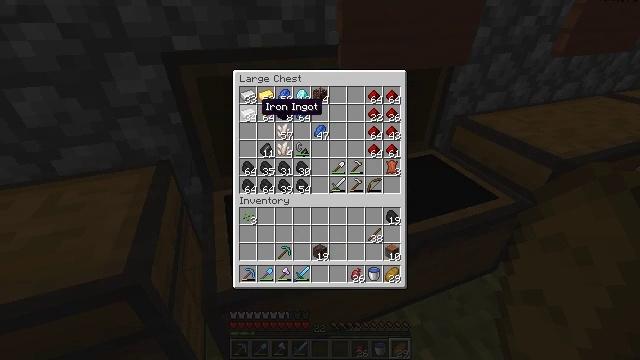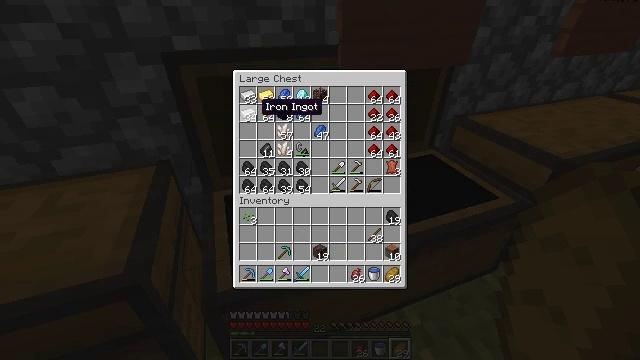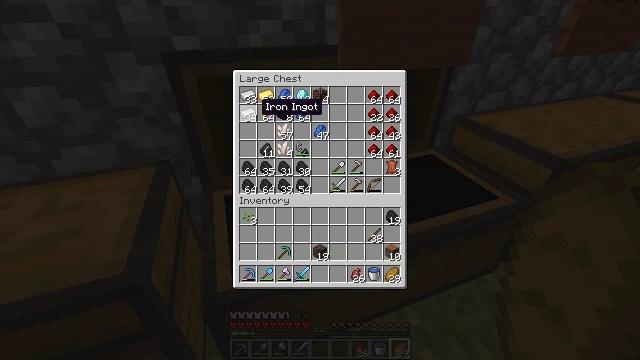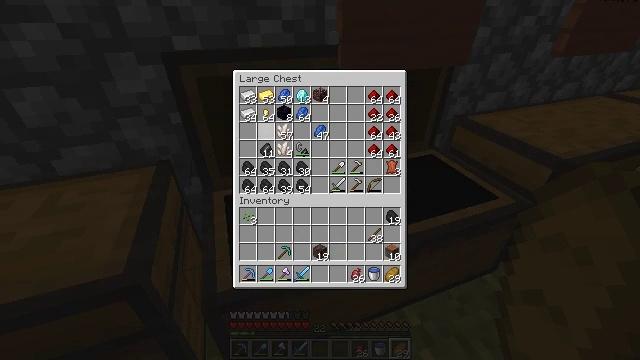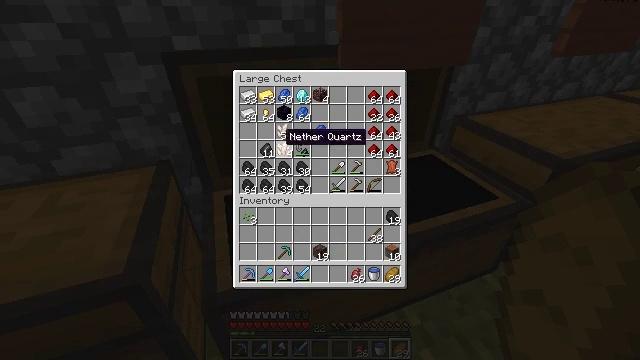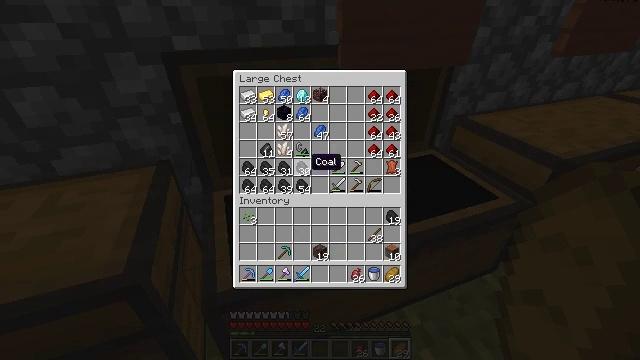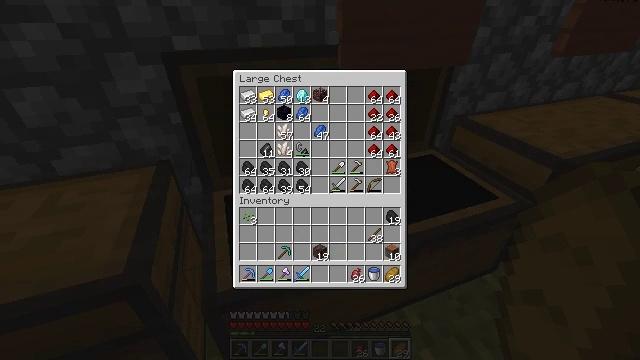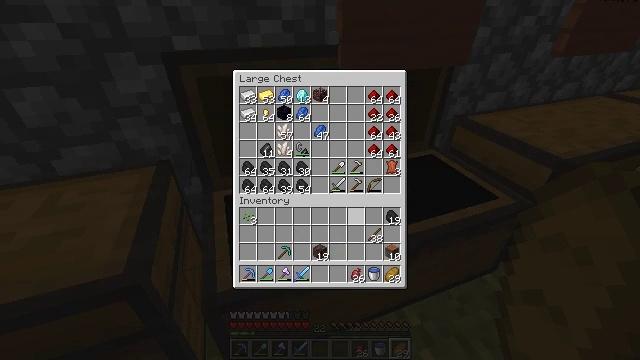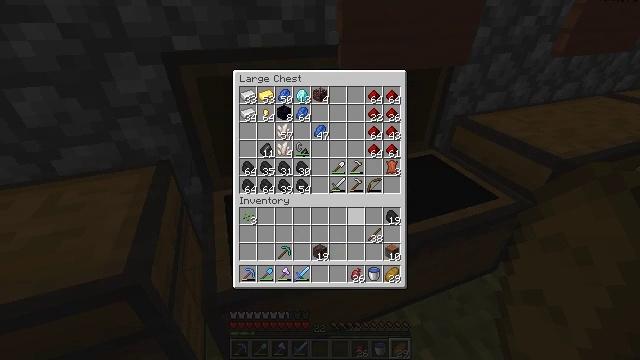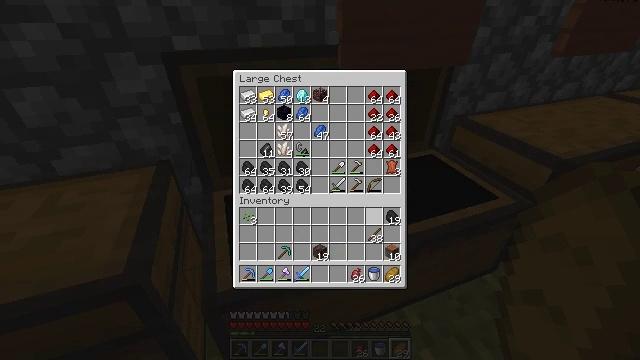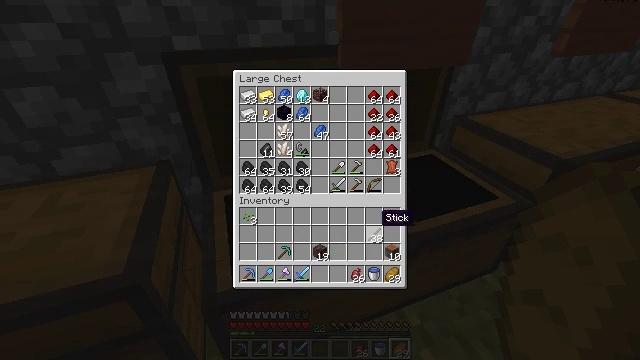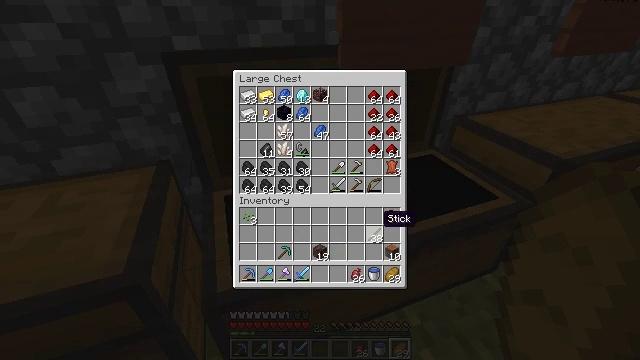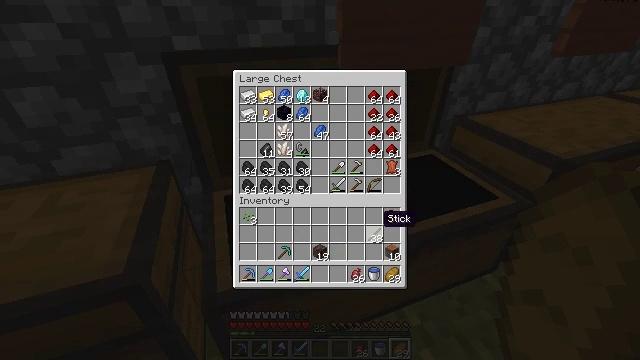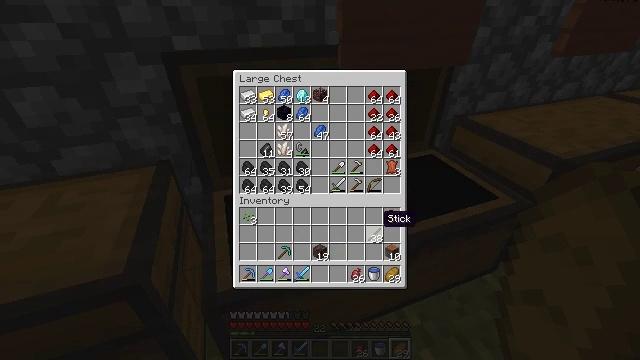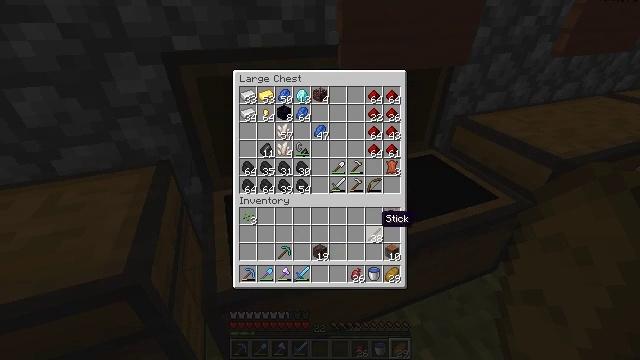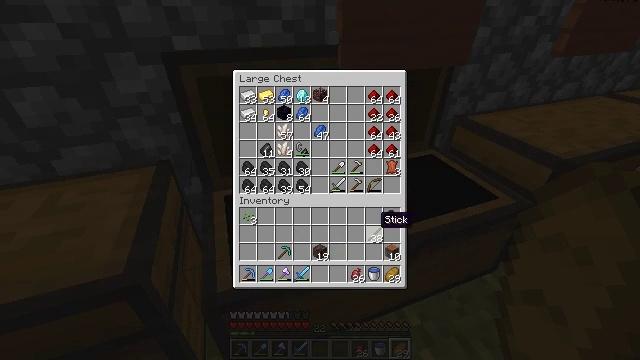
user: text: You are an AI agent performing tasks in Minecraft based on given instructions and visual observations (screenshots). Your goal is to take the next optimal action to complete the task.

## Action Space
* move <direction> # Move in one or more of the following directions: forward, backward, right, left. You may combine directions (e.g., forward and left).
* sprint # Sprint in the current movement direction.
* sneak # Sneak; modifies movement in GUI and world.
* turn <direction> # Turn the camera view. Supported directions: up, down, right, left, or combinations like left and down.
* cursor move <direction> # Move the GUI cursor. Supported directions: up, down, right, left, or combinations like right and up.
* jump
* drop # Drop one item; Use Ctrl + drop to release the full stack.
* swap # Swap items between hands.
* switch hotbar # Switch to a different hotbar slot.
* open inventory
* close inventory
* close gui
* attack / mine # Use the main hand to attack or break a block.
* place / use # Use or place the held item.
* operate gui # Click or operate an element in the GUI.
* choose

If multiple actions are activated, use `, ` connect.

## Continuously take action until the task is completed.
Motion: motion action
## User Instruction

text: Harvest the mature beetroots.
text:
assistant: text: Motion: no_op
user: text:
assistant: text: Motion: no_op
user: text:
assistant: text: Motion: cursor move down
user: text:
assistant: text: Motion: cursor move right and down
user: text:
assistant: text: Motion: cursor move right and down
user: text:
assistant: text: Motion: cursor move right and down
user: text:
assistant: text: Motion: cursor move right and down
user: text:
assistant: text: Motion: cursor move right
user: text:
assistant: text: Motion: cursor move right
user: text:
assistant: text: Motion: no_op
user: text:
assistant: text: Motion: no_op
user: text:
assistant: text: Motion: no_op
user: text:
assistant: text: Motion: no_op
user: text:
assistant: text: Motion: no_op
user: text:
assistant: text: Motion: no_op
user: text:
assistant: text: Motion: no_op
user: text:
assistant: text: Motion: operate gui
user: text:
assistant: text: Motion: operate gui
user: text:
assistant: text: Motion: operate gui
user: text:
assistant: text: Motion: no_op
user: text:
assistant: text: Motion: cursor move right
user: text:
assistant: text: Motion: no_op
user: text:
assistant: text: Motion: no_op
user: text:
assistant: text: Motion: no_op
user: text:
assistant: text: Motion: operate gui
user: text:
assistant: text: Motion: operate gui
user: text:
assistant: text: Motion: operate gui
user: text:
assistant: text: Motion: no_op
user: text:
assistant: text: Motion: cursor move left
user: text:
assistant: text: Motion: cursor move left